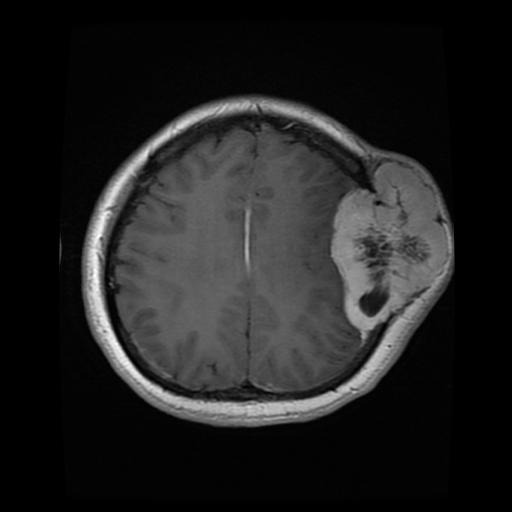
Label: meningioma